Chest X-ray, AP view. Patient: 46 years old, sex M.
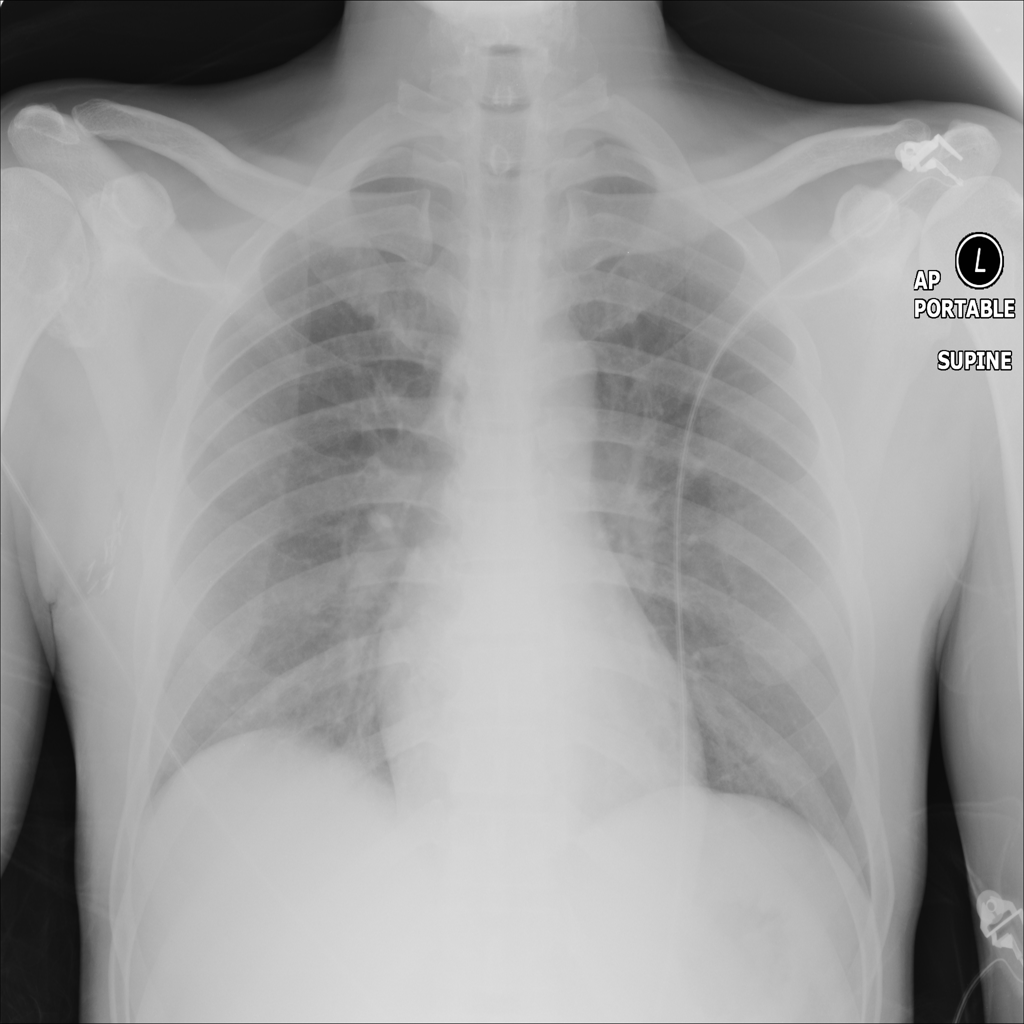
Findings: No Finding